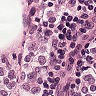
Metastatic tissue present: yes